A scalogram (wavelet time-scale view) of one vibration snapshot from a rotating machine is shown. Classify the rotor condition as one of: normal, misalignment, unbalance, looseness.
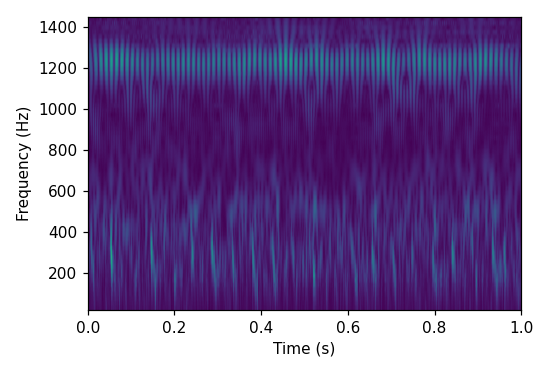
Answer: misalignment